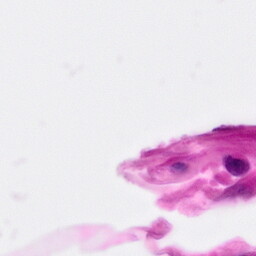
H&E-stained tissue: Pancreatic